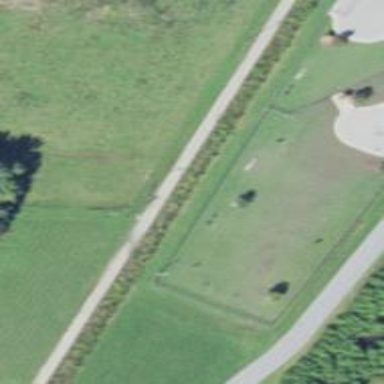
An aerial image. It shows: Dog park for leisure land.